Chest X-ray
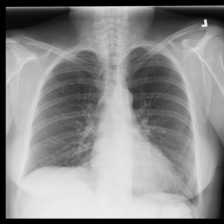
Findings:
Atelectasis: positive
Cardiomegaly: negative
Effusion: negative
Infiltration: negative
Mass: negative
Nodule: negative
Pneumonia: negative
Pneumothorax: negative
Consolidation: negative
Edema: negative
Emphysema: negative
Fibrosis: positive
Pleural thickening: negative
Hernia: negative